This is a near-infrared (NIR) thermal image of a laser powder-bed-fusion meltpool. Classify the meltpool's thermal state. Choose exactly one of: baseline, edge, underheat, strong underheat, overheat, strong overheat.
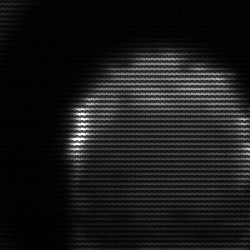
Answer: edge